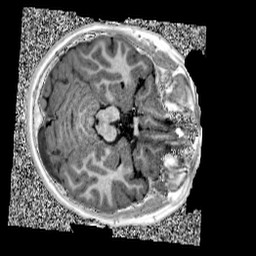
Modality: UNIT1
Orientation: axial
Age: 11
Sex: female
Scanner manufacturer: siemens
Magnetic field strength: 3 T
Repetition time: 4 s
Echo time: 0.00299 s